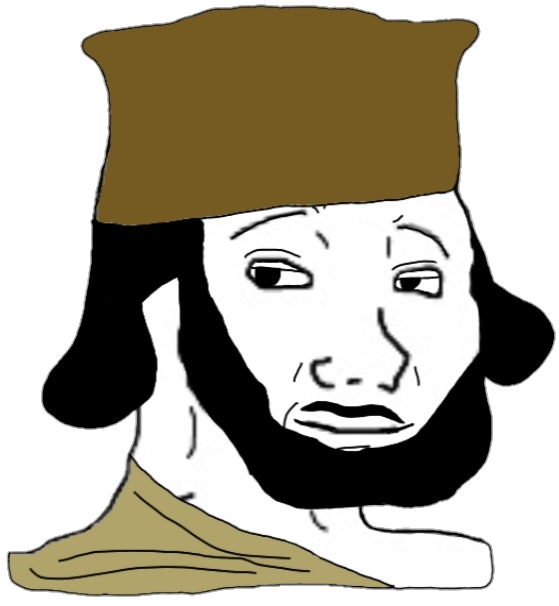
Label: 5_Smugjak